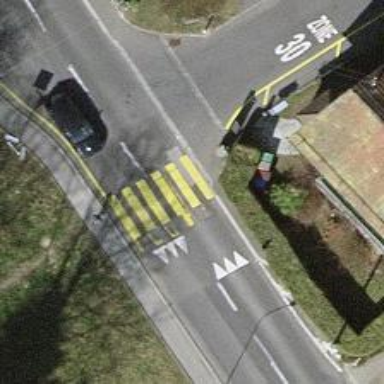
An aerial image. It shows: Marked crossing on footway.